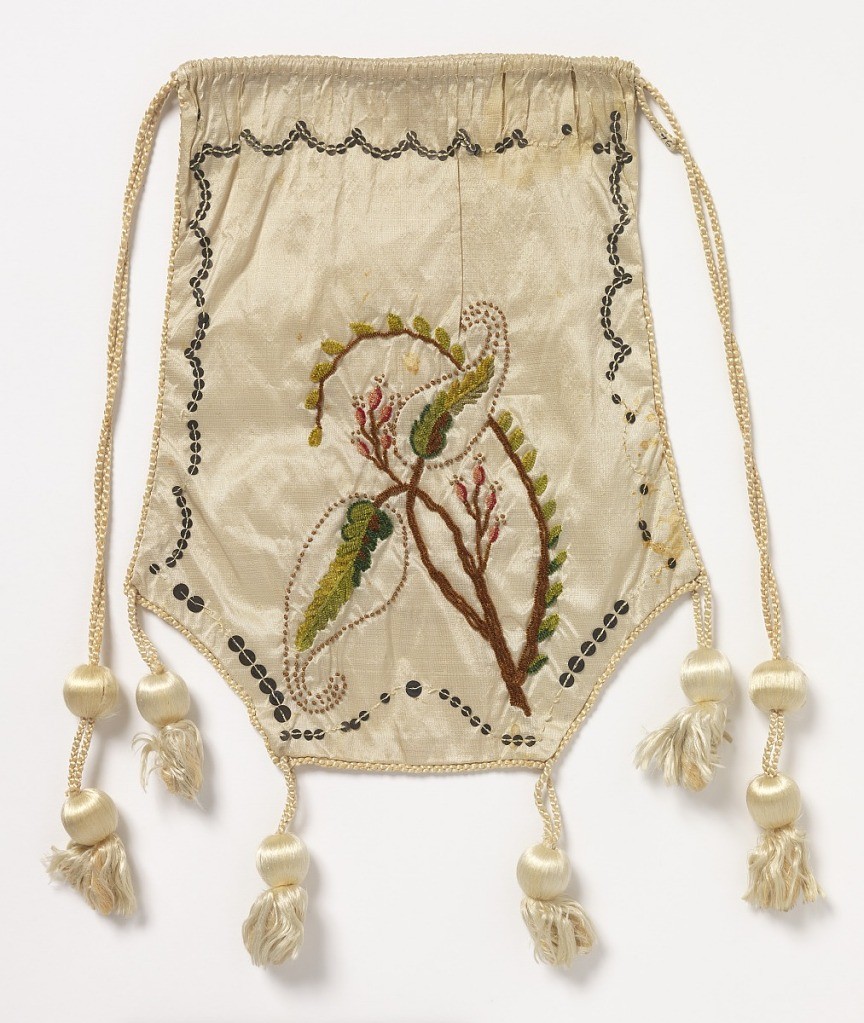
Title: Purse
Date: ca. 1799
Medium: silk, sequins, painted design Technique: embroidered, painted
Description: White silk purse trimmed with white silk cord and tassels, and silver sequins; one side embroidered in pink, brown, and green chenille in floral design; reverse has painted trophies of music.